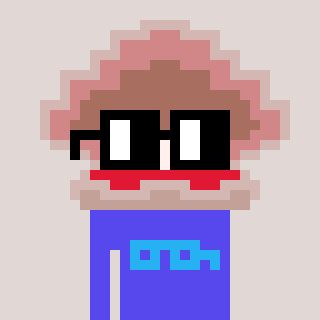
a pixel art character with square black glasses, a oyster-shaped head and a computerblue-colored body on a warm background